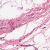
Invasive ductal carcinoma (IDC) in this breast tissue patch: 0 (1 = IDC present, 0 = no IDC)